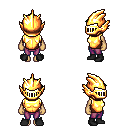
a pixel art fantasy rpg character, female body template, human, tanned skin, gold chest armor, magenta pants, green long mohawk hairstyle, gold helm, black shoes, four views (front, back, left, right), 2x2 character sprite sheet, small pixel art, hard edges, no anti-aliasing